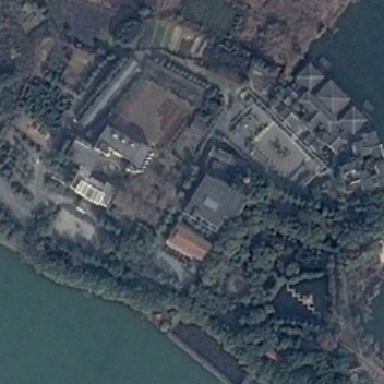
That is the coastal area .